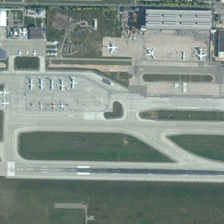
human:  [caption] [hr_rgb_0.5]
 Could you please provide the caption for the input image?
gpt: many planes are parked in an airport near several runways .

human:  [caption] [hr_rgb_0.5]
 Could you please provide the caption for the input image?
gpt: several green regions are in the airport .

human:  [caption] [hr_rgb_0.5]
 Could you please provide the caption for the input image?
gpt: several green regions are in the airport .

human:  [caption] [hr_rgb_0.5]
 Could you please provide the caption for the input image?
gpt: many planes are parked in an airport near several runways .

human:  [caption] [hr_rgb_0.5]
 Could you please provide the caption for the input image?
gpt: many planes are parked in an airport near several runways .